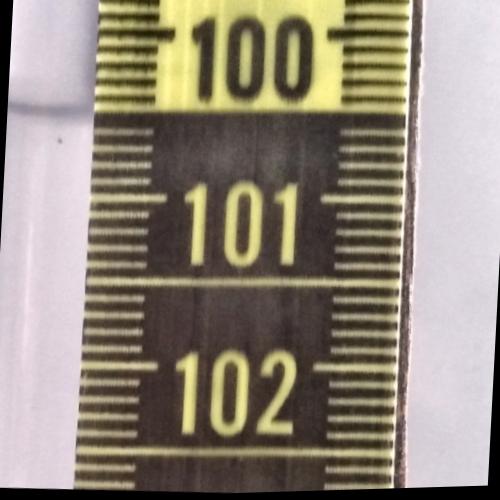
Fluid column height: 100.5 cm